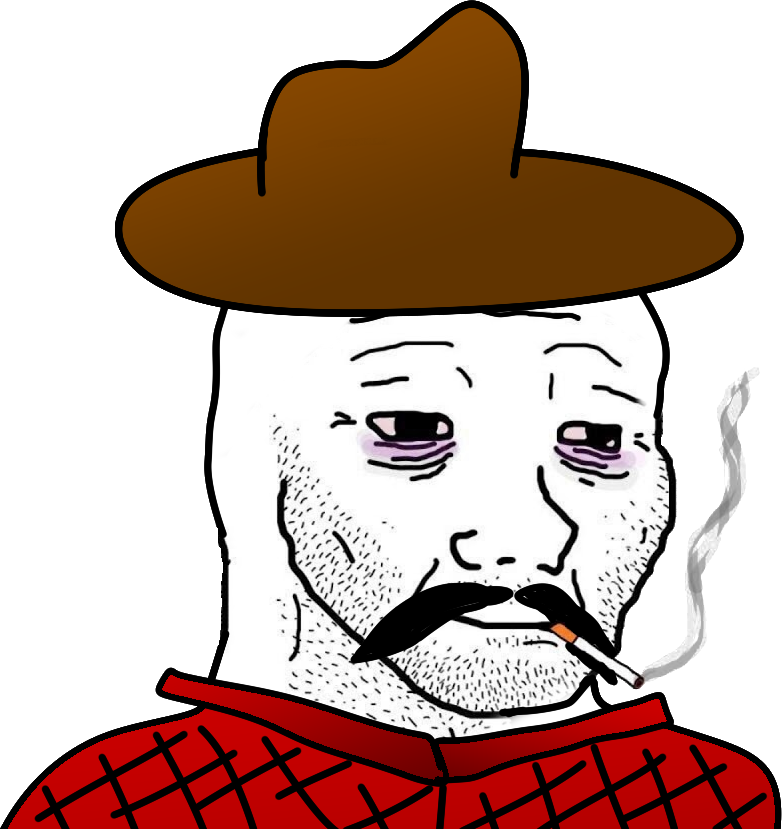
Label: 5_Doomer